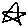
Label: star